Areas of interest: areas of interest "South China Agricultural University Qilin South District Basketball Court"
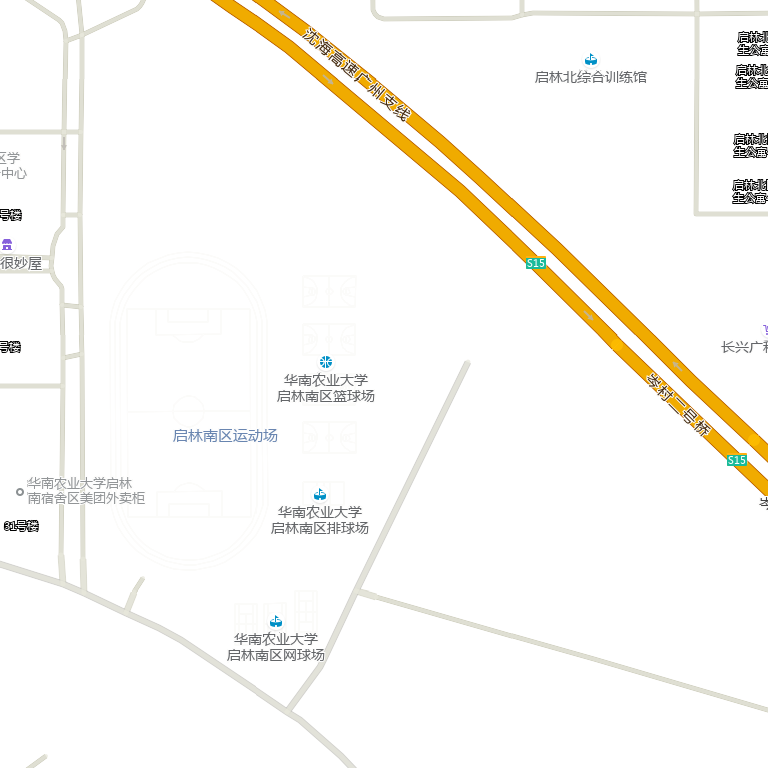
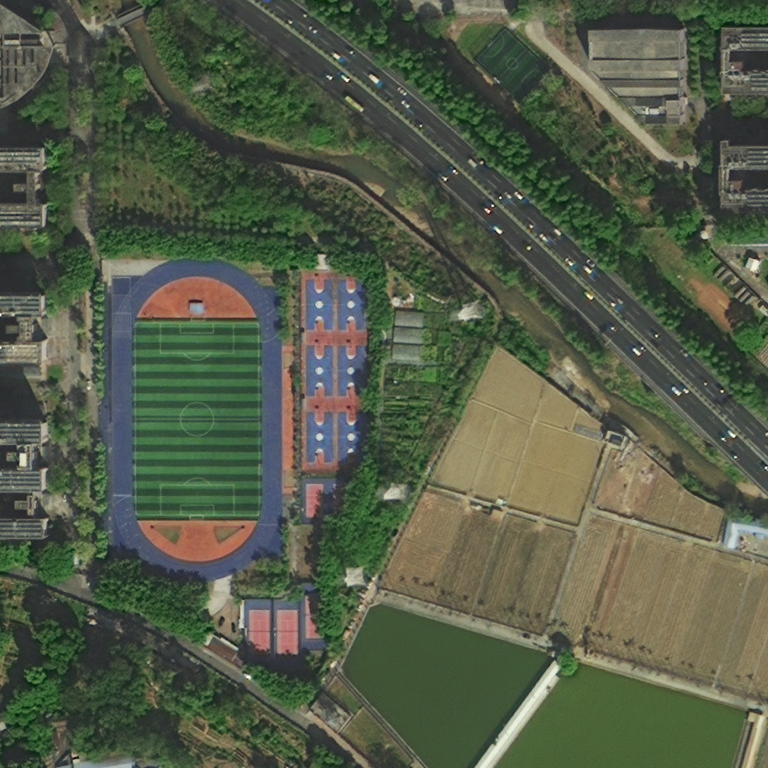